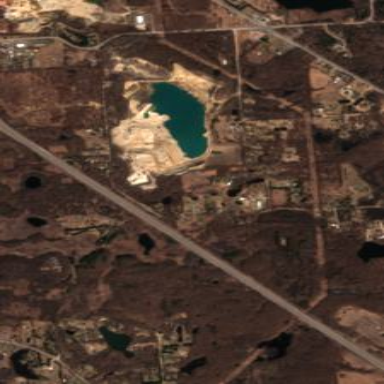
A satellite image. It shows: Quarry area marked as mine.